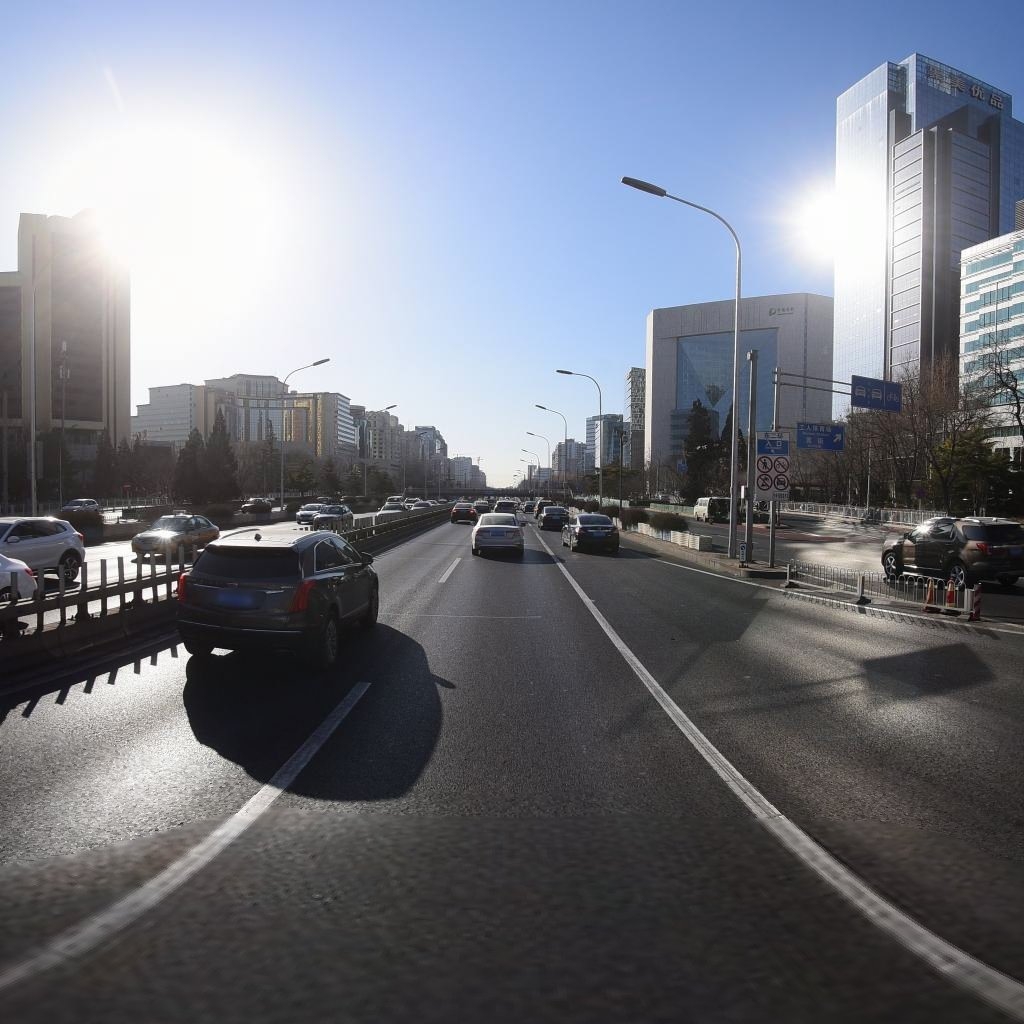
Region: Dongcheng
Road damage annotations: transverse patch